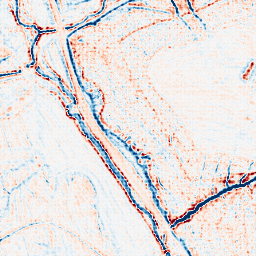
Category: edge_preserving
Decomposition family: bilateral
Decomposition parameters: d: 9
sigma_color: 25
sigma_space: 75
Upsampling method: sinc_hamming
Upsampling parameters: scale: 8
kernel_size: 8
Upsampling scale: 8